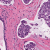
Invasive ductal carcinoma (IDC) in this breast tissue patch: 0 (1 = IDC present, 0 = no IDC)